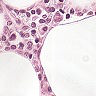
Metastatic tissue present: no